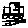
Label: car